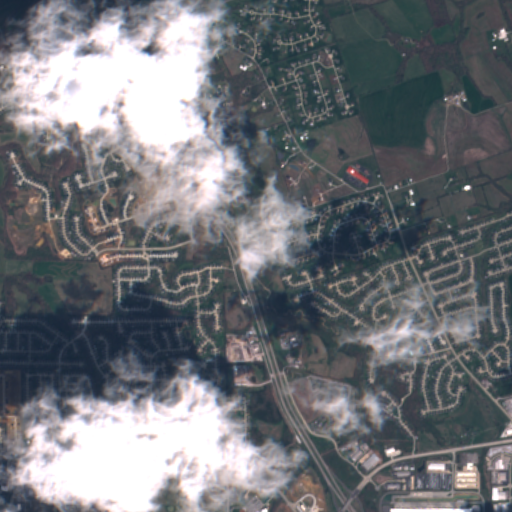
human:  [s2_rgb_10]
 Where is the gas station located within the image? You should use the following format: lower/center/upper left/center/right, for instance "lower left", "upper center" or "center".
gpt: The gas station is located in the lower left of the image.
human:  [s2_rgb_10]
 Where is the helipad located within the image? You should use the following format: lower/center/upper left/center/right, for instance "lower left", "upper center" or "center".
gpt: The helipad is located in the lower center of the image.
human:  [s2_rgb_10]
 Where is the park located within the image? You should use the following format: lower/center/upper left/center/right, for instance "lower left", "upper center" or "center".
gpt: The park is located in the lower center of the image.
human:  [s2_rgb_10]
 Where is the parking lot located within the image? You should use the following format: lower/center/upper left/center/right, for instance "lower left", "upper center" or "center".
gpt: The parking lot is located in the lower left of the image.
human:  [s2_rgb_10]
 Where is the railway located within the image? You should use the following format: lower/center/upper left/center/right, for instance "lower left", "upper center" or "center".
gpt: The railway is located in the lower left of the image.
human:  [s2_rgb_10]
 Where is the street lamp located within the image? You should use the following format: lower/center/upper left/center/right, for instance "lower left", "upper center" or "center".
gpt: The street lamp is located in the lower left of the image.
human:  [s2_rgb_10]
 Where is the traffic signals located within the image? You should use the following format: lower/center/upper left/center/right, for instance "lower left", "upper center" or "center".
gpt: The traffic signals is located in the lower of the image.
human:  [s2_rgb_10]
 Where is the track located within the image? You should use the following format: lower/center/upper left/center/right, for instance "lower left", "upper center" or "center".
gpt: There is no track in the image.